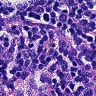
Metastatic tissue present: no